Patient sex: F
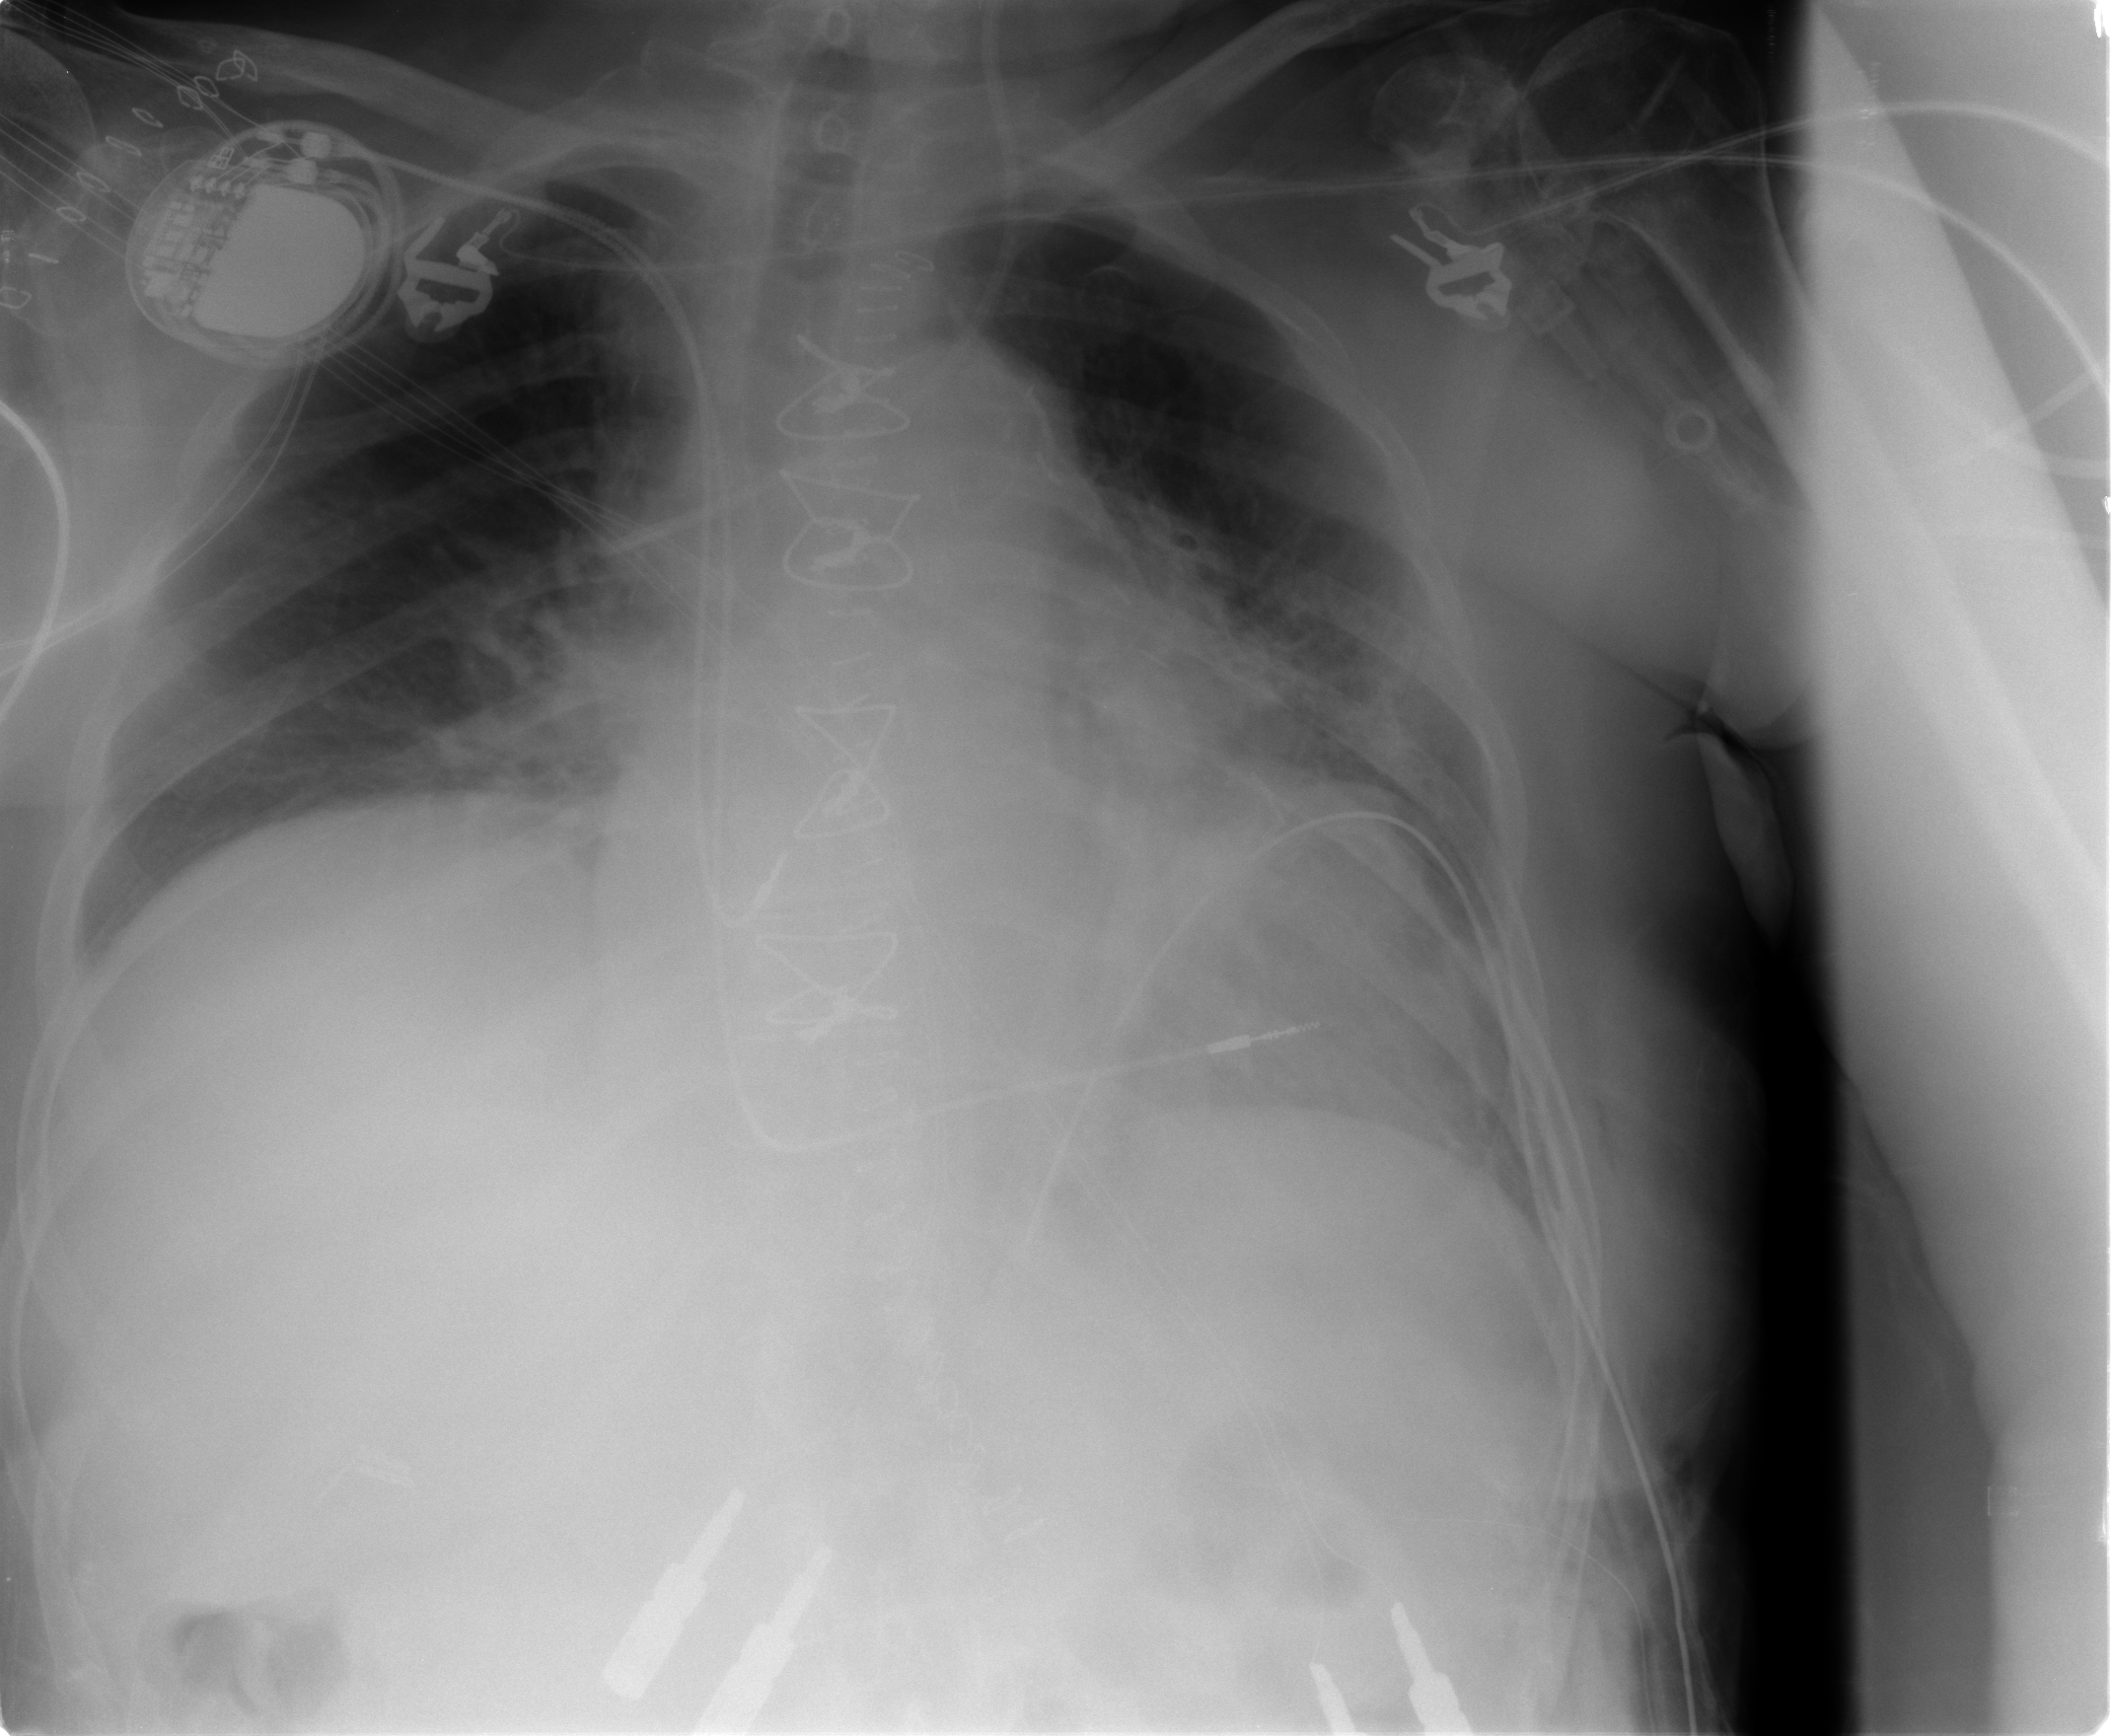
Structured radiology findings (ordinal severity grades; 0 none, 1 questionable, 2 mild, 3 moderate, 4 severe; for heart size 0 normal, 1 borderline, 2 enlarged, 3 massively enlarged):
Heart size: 2
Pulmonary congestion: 3
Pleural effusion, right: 1
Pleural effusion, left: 1
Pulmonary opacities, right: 2
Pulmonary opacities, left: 2
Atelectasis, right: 2
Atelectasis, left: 2